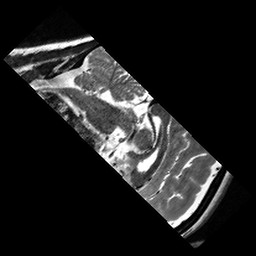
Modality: T2w
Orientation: sagittal
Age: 35
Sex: female
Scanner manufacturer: siemens
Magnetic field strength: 3 T
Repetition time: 6.1 s
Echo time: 0.104 s